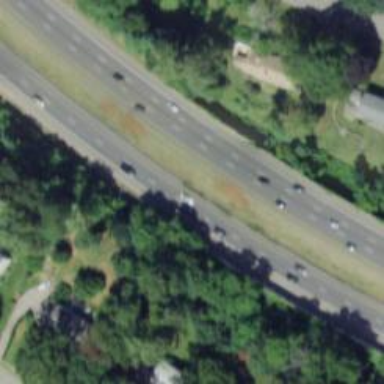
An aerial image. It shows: Urban freeway or expressway.